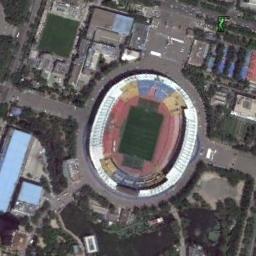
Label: stadium